Question: I am trying to create a background effect on CSS, currently I am only using a background image shaped like the example:

But I think there must be a way to do this effect on CSS, I have been looking for this for too long and I can't really find the right answer anywhere, is there a way to do this?
so what I need is an assymetrical background for the container that is done with CSS.
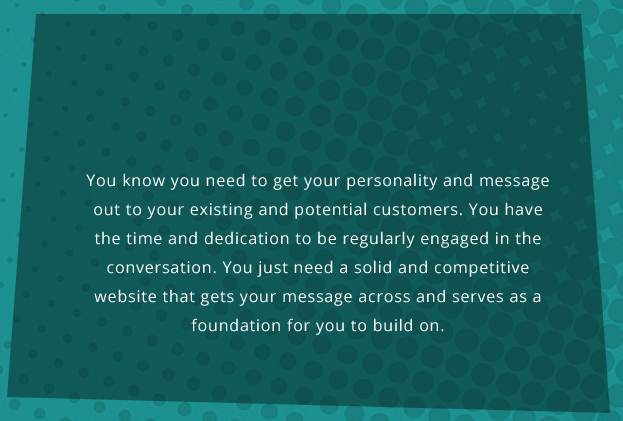
Answer: You could do this by using css <URL> like this:
<URL>
'''
body {
background:url('http://thumbs.xdesktopwallpapers.com/wp-content/uploads/2011/11-1/Drops-On-Green-Background-720x405.jpg')
}
div {
background-color: rgba(0, 0, 0, 0.6);
color: #fff;
font-size: 22px;
width: 600px;
height: 400px;
margin: 0 auto;
-webkit-transform: perspective(600px) rotateX(15deg);
-moz-transform: perspective(600px) rotateX(15deg);
transform: perspective(600px) rotateX(15deg);
display: table;
padding: 0 40px;
box-sizing: border-box;
}
p {
display: table-cell;
vertical-align: middle;
-webkit-transform: perspective(600px) rotateX(-15deg);
-moz-transform: perspective(600px) rotateX(-15deg);
transform: perspective(600px) rotateX(-15deg);
}
'''
'''
<div>
<p>Lorem ipsum dolor sit amet, consectetur adipiscing elit. Proin luctus vestibulum elementum. Vivamus feugiat diam eget aliquet fringilla. Nullam et ex id dui malesuada bibendum. Duis interdum pharetra nibh sit amet lacinia. Sed sit amet fermentum diam. Nulla euismod libero nibh, ac volutpat nulla luctus vitae. Nulla sit amet lectus odio.</p>
</div>
'''